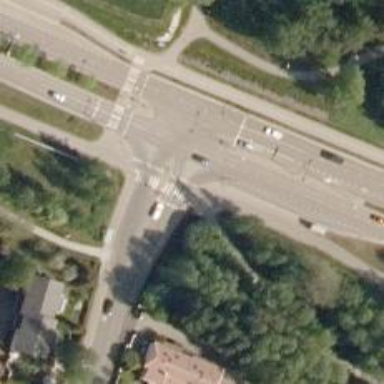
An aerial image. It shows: Asphalt cycleway with crossing.